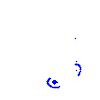
Particle: kaon